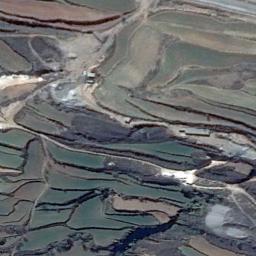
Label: terrace